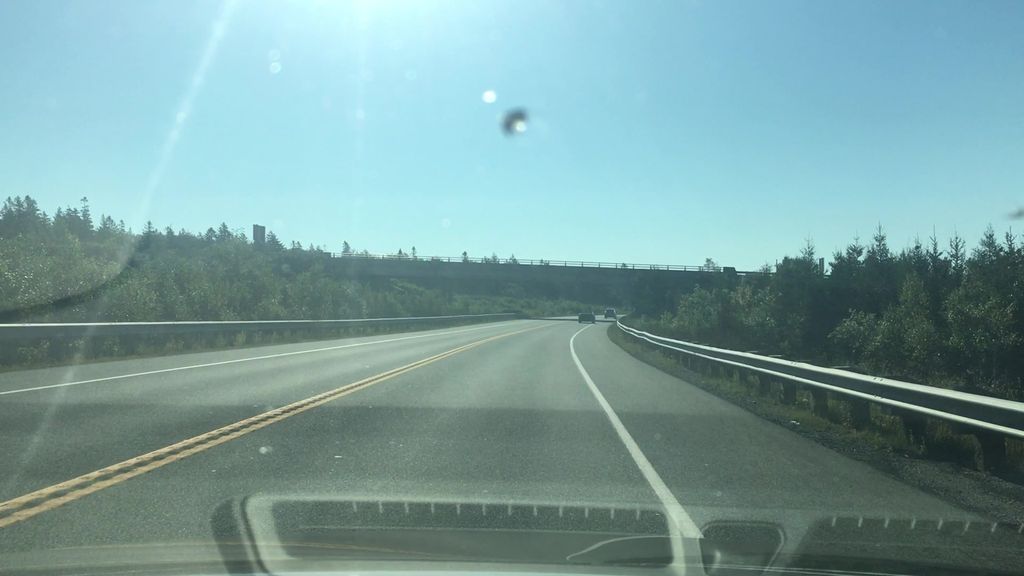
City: halifax